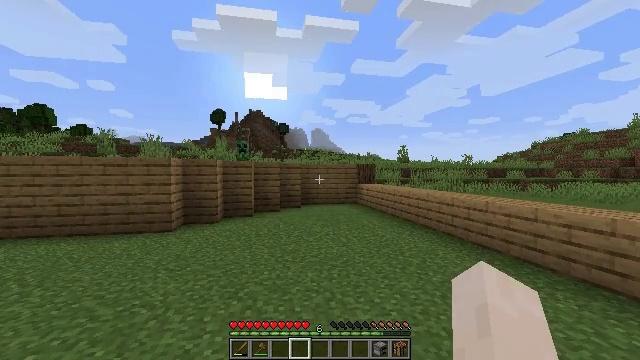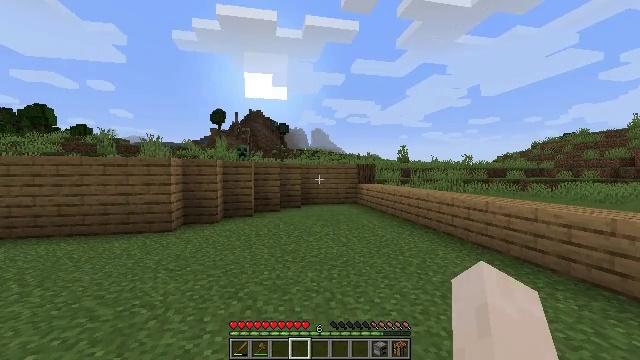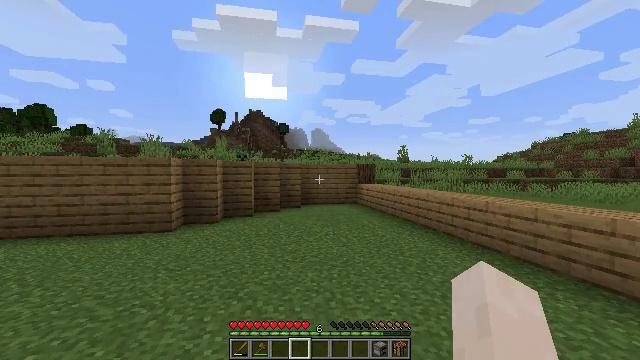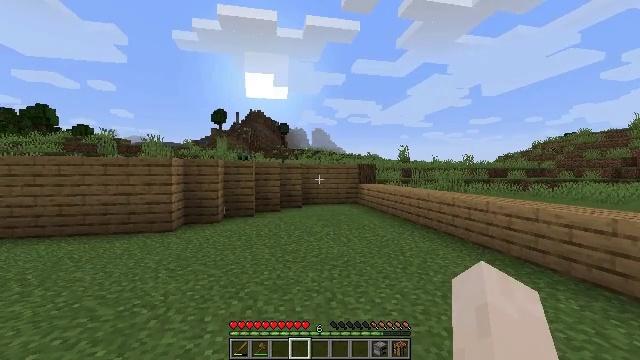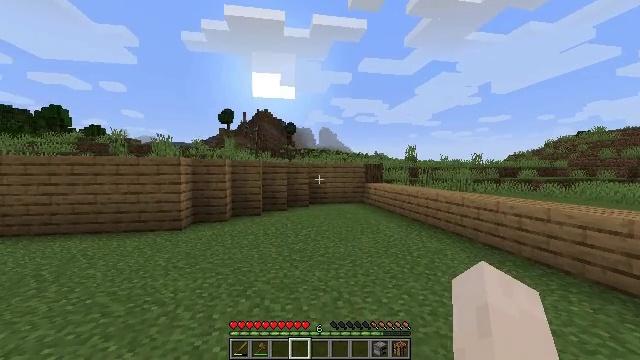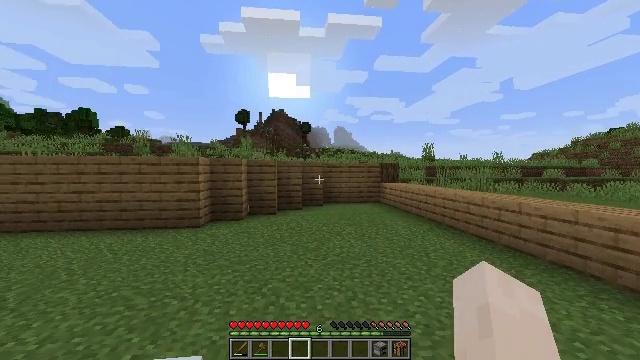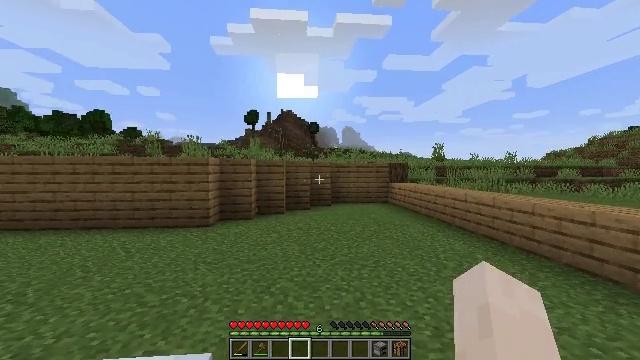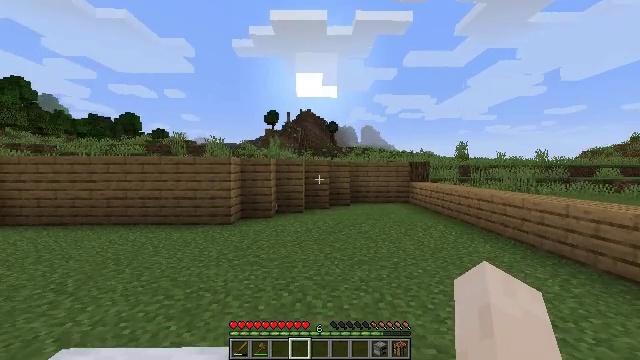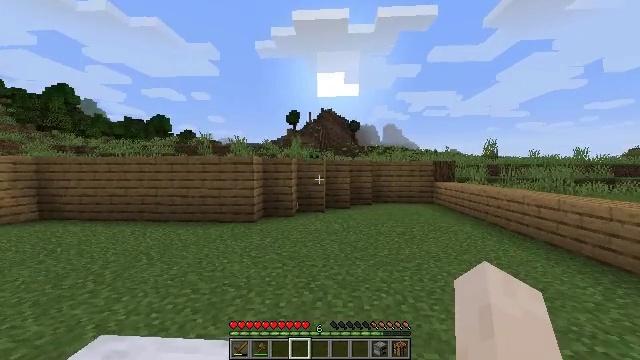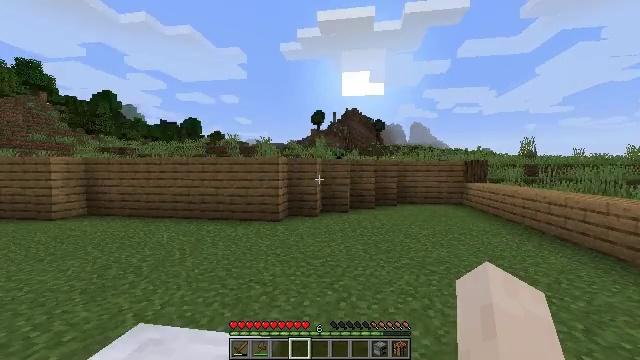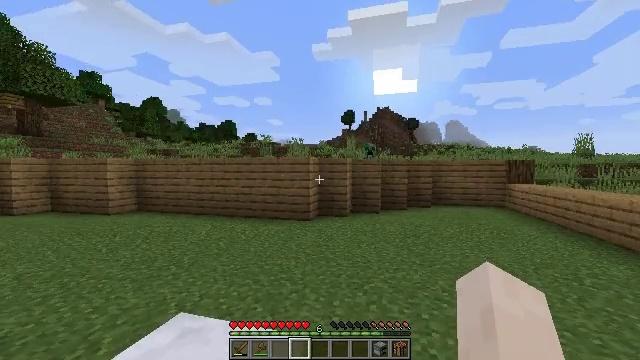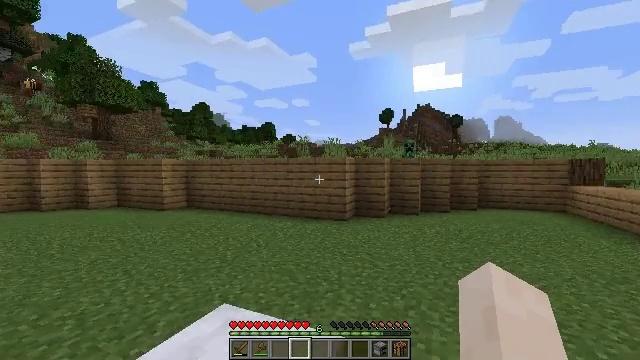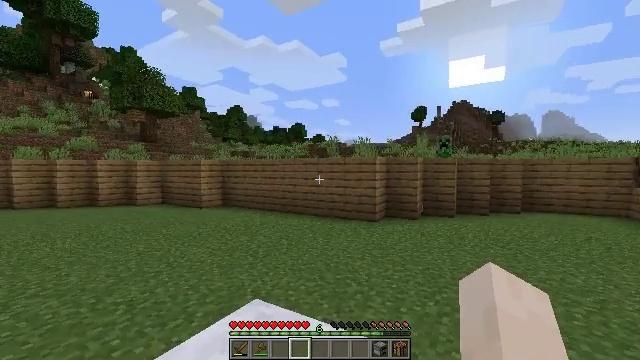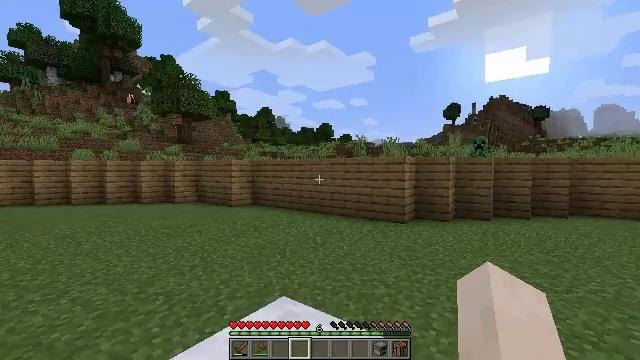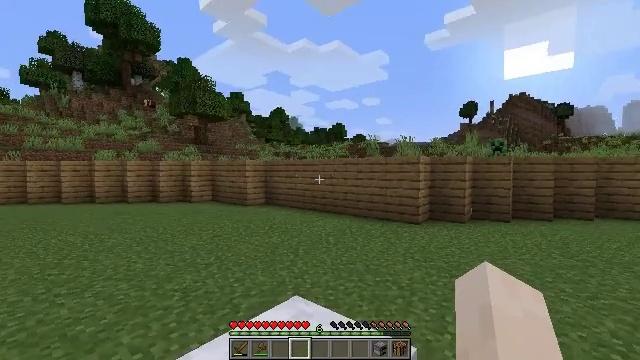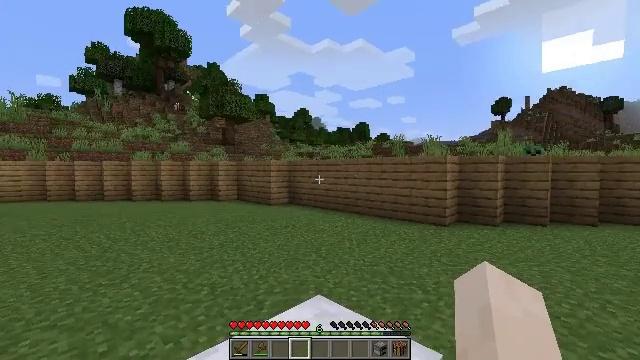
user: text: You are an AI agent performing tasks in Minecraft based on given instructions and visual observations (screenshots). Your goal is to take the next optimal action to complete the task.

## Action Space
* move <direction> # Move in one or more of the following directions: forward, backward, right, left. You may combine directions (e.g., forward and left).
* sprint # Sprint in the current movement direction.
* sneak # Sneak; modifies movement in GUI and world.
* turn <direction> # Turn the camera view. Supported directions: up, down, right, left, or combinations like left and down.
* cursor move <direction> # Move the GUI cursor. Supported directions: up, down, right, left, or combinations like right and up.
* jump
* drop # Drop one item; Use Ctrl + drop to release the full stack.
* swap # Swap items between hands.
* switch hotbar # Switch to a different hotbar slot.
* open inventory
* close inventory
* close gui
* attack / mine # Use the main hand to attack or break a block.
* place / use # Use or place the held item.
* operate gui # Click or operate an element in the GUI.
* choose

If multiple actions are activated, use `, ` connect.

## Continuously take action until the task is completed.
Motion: motion action
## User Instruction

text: Mine the white bed.
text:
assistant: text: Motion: no_op
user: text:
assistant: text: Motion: no_op
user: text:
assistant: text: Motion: no_op
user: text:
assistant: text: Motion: turn left
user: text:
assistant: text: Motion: turn left
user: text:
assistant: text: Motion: turn left
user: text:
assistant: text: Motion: turn left
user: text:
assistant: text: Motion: turn left
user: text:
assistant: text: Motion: turn left
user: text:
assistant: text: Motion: turn left
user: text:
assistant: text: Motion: turn left
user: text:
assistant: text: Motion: turn left
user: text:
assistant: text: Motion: turn left
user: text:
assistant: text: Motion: turn left
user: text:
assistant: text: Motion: turn left
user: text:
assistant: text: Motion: turn left
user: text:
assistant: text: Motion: turn left
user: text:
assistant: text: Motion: turn left
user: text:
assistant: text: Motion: turn left
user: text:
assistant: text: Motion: turn left
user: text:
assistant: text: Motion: turn left
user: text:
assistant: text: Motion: no_op
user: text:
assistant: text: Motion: turn left
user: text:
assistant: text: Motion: turn left
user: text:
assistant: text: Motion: turn left
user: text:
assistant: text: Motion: turn left
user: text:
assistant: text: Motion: turn left
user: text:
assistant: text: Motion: turn left
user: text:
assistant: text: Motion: turn left
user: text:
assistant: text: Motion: turn left